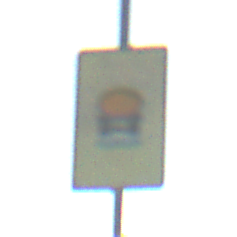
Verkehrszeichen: FahrzeugeMitWassergefaehrdenderLadungOhnePfeilsymbol
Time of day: SunriseSunset
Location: Outdoor (RoadRail)
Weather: Clear
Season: NotSpecified
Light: Natural